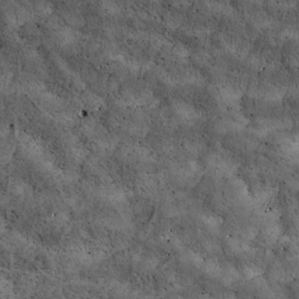
Label: non_frost